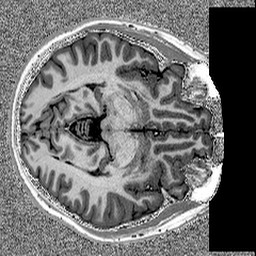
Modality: MP2RAGE
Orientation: axial
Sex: male